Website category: movie
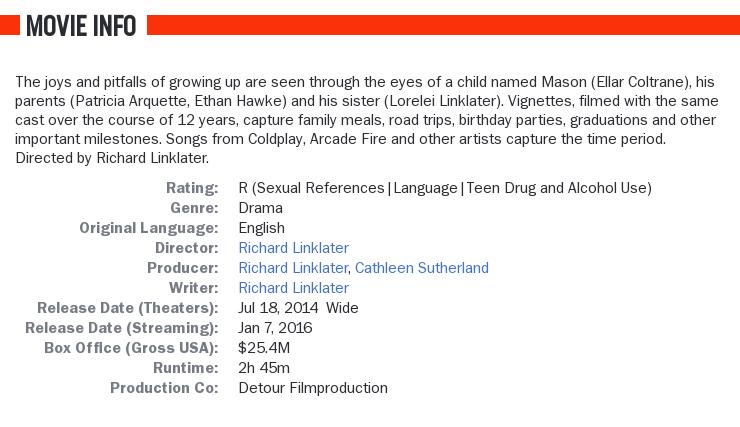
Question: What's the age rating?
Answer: R (Sexual References|Language|Teen Drug and Alcohol Use)

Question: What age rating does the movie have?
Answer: R (Sexual References|Language|Teen Drug and Alcohol Use)

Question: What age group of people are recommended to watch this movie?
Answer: R (Sexual References|Language|Teen Drug and Alcohol Use)

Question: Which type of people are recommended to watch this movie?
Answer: R (Sexual References|Language|Teen Drug and Alcohol Use)

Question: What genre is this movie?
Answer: drama

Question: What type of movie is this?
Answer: drama

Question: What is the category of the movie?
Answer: drama

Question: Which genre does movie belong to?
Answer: drama

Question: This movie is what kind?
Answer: drama

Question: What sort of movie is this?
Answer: drama

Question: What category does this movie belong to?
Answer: drama

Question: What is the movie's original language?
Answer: English

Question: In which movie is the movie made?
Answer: English

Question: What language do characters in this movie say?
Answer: English

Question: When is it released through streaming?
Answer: Jan 7, 2016

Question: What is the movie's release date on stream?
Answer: Jan 7, 2016

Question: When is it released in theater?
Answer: Jul 18, 2014 wide

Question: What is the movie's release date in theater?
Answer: Jul 18, 2014 wide

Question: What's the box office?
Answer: $25.4M

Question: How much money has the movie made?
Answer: $25.4M

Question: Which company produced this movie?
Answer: Detour Filmproduction

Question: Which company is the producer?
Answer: Detour Filmproduction

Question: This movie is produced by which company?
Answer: Detour Filmproduction

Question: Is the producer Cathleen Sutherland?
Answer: yes

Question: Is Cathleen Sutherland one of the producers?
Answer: yes

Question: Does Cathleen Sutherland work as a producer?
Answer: yes

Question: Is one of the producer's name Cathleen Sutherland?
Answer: yes

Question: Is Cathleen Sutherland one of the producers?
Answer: yes

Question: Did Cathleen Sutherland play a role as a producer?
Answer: yes

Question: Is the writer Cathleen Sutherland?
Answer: no

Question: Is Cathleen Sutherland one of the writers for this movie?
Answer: no

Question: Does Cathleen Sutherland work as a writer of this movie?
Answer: no

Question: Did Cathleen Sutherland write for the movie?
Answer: no

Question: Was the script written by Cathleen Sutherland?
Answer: no

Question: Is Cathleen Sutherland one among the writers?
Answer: no

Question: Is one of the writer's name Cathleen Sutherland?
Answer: no

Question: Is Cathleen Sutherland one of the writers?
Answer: no

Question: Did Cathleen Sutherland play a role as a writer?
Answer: no

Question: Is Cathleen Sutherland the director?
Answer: no

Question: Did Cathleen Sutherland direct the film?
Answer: no

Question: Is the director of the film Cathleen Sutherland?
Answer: no

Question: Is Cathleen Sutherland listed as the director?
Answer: no

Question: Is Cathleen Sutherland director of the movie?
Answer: no

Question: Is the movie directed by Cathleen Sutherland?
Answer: no

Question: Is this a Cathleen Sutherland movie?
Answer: no

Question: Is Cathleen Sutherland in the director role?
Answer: no

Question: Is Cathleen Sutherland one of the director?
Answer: no

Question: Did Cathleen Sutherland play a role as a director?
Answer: no

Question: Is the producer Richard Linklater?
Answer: no

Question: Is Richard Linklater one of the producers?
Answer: no

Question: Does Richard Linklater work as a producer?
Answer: no

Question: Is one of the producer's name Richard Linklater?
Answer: no

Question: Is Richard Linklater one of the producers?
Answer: no

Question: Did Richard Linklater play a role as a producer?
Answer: no

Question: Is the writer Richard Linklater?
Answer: yes

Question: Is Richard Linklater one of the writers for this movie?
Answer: yes

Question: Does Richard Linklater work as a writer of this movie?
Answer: yes

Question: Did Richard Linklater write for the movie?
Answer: yes

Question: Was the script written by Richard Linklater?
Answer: yes

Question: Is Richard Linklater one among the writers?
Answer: yes

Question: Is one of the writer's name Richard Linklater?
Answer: yes

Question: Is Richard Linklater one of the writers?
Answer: yes

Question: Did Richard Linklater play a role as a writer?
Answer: yes

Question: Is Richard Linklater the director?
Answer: no